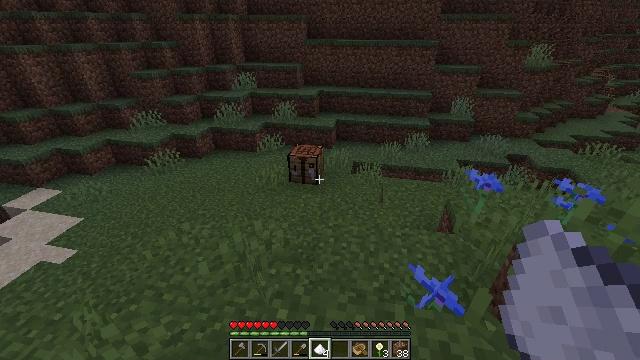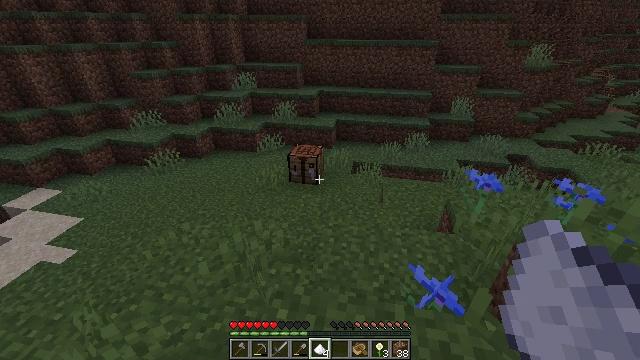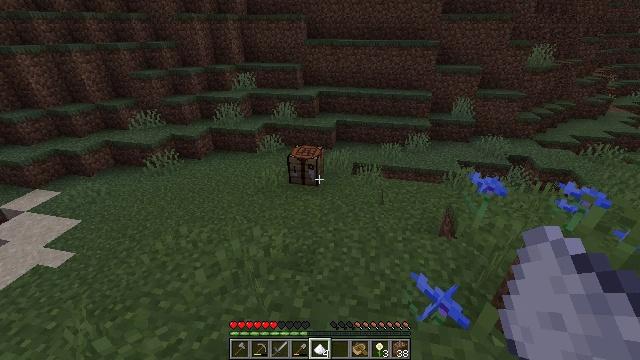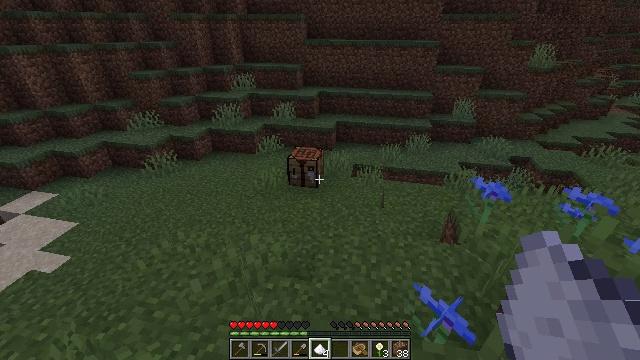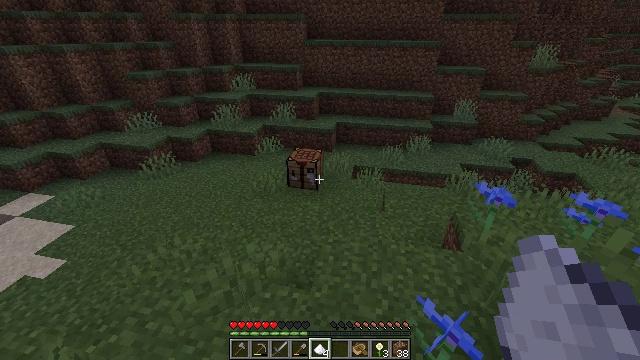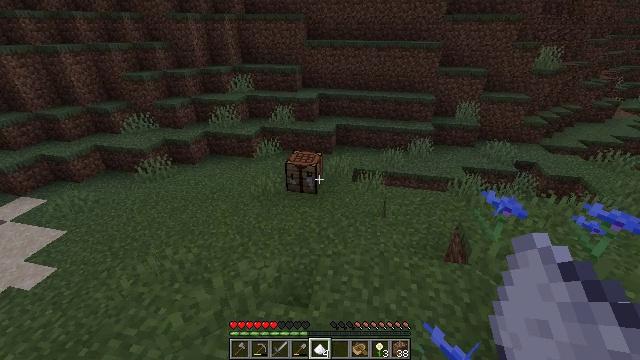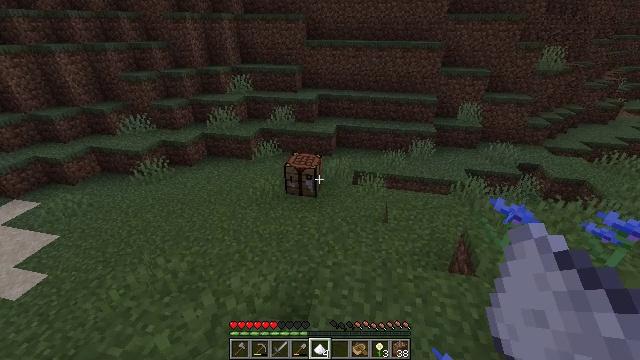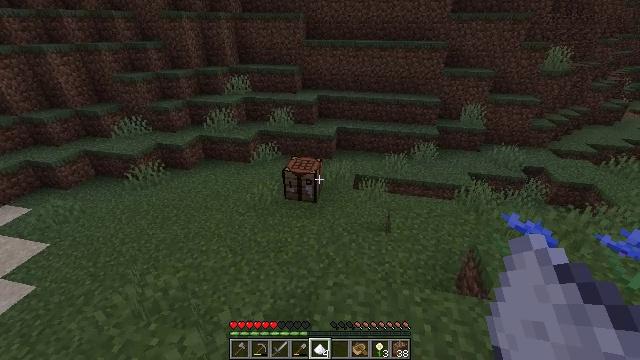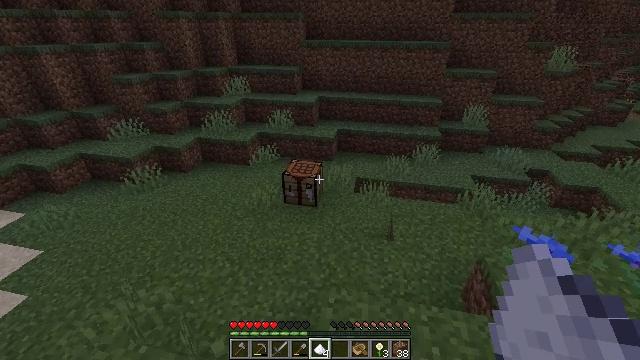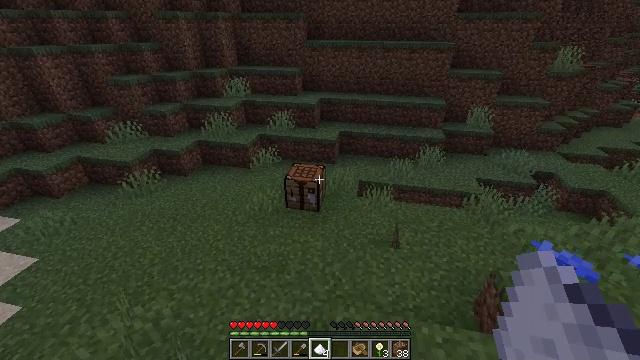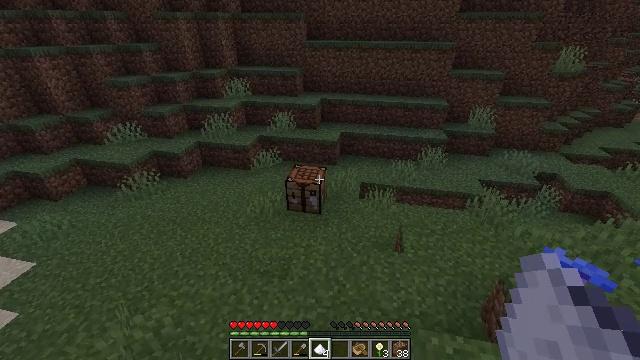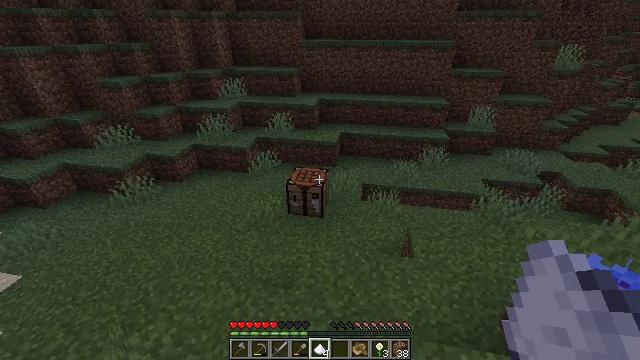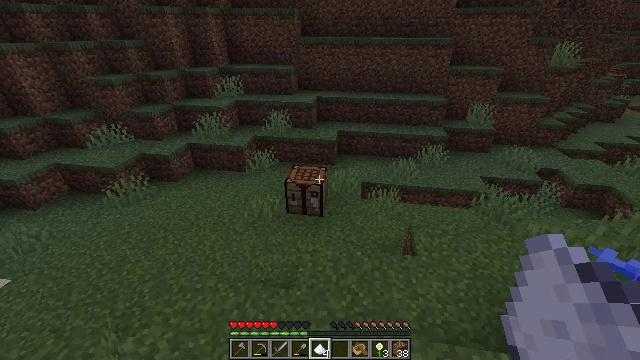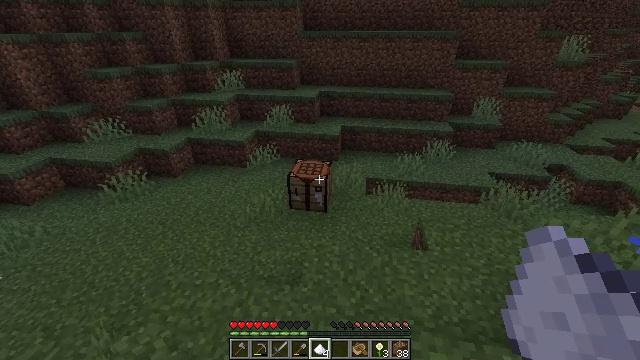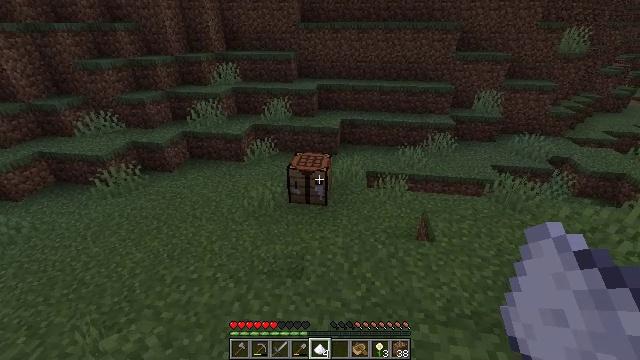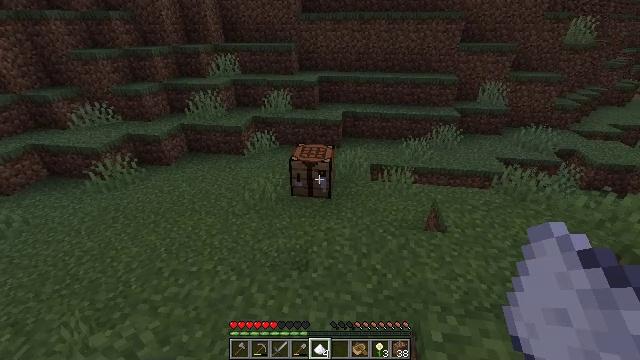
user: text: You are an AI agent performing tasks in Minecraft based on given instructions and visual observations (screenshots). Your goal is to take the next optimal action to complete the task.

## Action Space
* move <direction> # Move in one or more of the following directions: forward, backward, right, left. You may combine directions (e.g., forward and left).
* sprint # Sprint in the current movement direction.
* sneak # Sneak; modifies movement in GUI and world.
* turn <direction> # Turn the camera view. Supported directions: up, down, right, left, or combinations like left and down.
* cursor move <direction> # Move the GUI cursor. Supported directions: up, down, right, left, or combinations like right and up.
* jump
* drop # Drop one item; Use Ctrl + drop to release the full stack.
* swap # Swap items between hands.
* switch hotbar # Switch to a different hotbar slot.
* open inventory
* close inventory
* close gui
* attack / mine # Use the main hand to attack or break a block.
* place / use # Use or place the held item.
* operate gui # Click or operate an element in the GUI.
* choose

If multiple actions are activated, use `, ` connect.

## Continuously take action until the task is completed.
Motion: motion action
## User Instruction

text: Remove sugar from the inventory.
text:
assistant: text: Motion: no_op
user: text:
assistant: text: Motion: move forward
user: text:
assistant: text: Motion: move forward
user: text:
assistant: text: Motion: move forward
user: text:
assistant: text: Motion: move forward
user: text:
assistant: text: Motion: move forward
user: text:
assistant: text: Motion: move forward
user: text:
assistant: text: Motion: move forward
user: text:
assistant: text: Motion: move forward and move left
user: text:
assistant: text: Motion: move forward and move left
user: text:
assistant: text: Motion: move forward and move left, turn right
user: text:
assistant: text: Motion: move forward and move left
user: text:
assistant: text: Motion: move forward and move left
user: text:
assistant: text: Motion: move forward and move left
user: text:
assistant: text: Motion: move left
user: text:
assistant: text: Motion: move left
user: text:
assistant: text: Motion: move left
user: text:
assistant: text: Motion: move left
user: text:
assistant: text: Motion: move forward and move left, turn right
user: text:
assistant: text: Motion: move forward and move left
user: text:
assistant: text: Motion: move forward and move left
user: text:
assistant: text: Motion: move forward
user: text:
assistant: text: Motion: move forward, turn left and down
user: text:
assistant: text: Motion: move forward, turn left and down
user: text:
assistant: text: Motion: move forward
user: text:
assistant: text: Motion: no_op
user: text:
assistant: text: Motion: no_op
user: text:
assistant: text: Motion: no_op
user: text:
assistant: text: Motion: no_op
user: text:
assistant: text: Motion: no_op